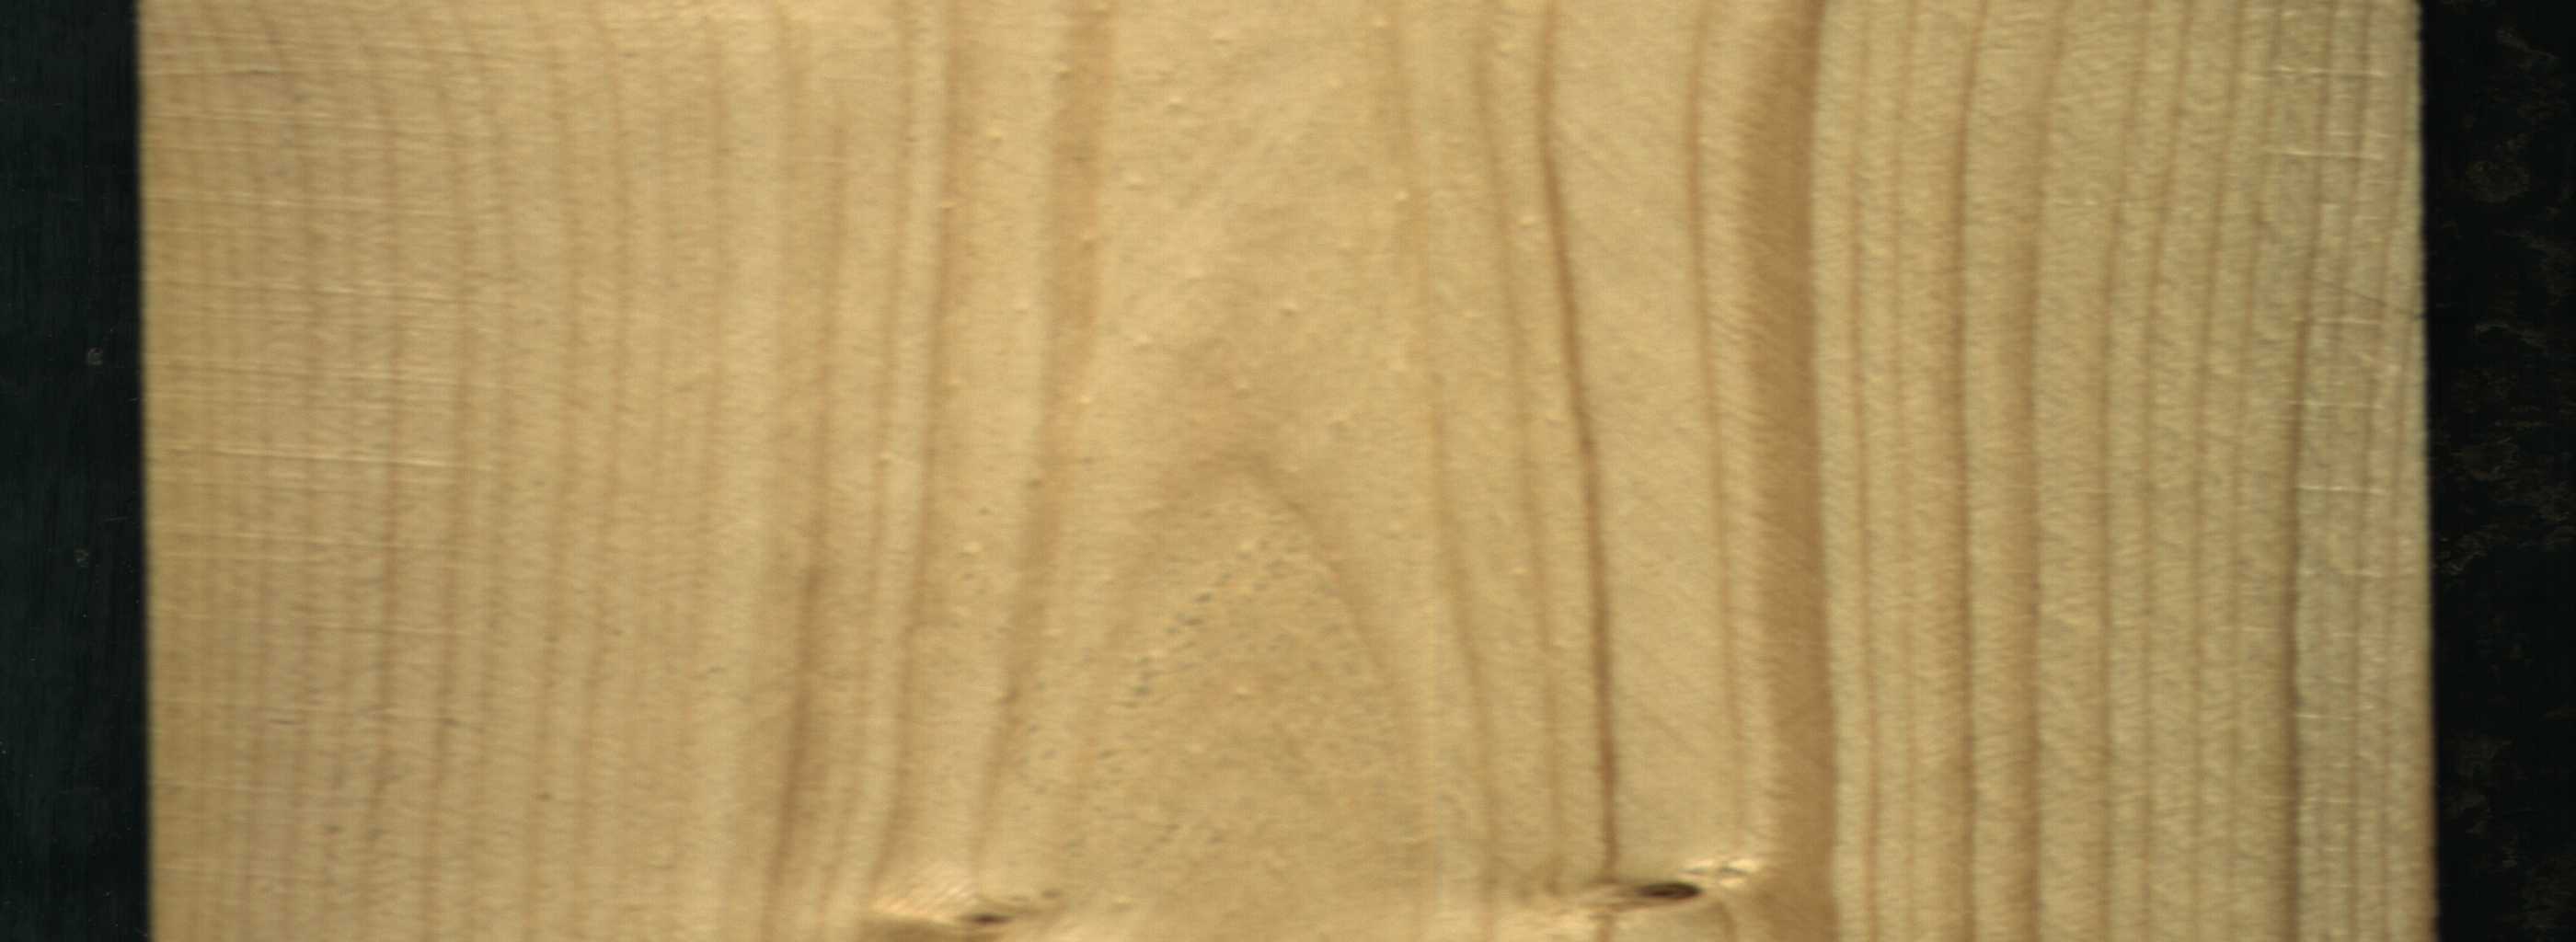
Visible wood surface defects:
Live_Knot